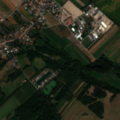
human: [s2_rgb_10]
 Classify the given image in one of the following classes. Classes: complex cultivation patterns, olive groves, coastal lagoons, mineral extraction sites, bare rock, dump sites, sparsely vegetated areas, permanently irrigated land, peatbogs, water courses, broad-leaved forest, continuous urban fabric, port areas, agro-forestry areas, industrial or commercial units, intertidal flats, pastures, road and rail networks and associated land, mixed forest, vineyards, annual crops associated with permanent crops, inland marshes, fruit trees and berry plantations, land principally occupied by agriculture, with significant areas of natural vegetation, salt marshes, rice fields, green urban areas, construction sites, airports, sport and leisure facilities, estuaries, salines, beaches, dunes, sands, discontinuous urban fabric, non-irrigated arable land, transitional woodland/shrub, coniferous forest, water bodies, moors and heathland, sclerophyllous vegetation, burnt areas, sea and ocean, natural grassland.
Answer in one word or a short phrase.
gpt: discontinuous urban fabric, non-irrigated arable land, land principally occupied by agriculture, with significant areas of natural vegetation, broad-leaved forest, water bodies